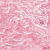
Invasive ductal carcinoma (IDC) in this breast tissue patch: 0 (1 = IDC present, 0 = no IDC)